Question: I'm using a JTable on a project.
I want the table to auto-resize all columns to the same size, and at the same time, to fill the width of the containing JScrollPane.
I can't just set a preferred width to a fixed value, because when the user will resize the frame, I want all the columns being resized to the same size, but with the constraint that it must still fill 100% of the JScrollPane.
For instance, if the JScrollPane has a width of 1000, and I've got 10 columns, I'd like the columns to each have a size of 100.
If the JScrollPane is then shrinked to 500, I'd like the columns to resize to 50 each.
For now, I just set 'JTable.setAutoResizeMode(JTable.AUTO_RESIZE_OFF)' and here's the result :

How can I simply achieve that ?
Thanks.
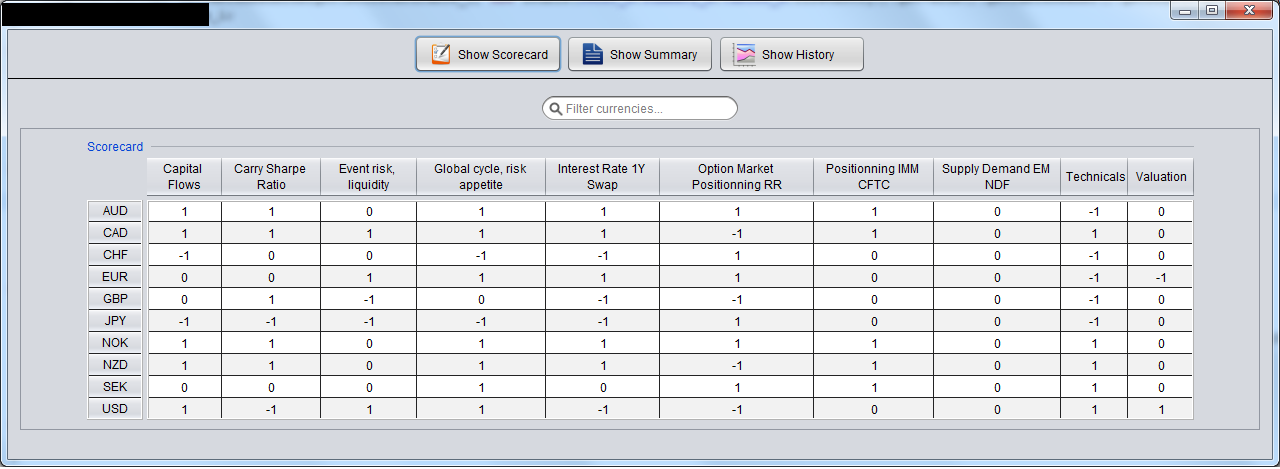
Answer: You need some way to update the column model when the table changes size.
This basic example uses the 'invaldiate' method to update it's column model. It also sets the columns as "not" resizable.
This also overrides the tables 'getScrollableTracksViewportWidth' method to ensure that the table automatically fills the horizontal space. This does mean that it will never display a horizontal scroll bar though.
'''
public class SpringTable extends JTable {
public SpringTable(TableModel dm) {
super(dm);
setAutoResizeMode(AUTO_RESIZE_OFF);
}
public SpringTable() {
setAutoResizeMode(AUTO_RESIZE_OFF);
}
@Override
public void doLayout() {
int width = getWidth();
int columnCount = getColumnCount();
int columnSize = width / columnCount;
for (int index = 0; index < columnCount; index++) {
TableColumn column = getColumnModel().getColumn(index);
column.setResizable(false);
column.setPreferredWidth(width);
}
super.doLayout();
}
@Override
public boolean getScrollableTracksViewportWidth() {
return true;
}
}
'''
It may be better to use 'doLayout' instead on 'invalidate', but you should have a play and see what meets your needs
'''
import java.awt.BorderLayout;
import java.awt.EventQueue;
import java.awt.event.ActionEvent;
import java.awt.event.KeyEvent;
import java.util.ArrayList;
import java.util.List;
import javax.swing.AbstractAction;
import javax.swing.ActionMap;
import javax.swing.InputMap;
import javax.swing.JFrame;
import javax.swing.JScrollPane;
import javax.swing.JTable;
import javax.swing.KeyStroke;
import javax.swing.UIManager;
import javax.swing.UnsupportedLookAndFeelException;
import javax.swing.table.AbstractTableModel;
import javax.swing.table.TableColumn;
import javax.swing.table.TableModel;
public class TestJTable {
public static void main(String[] args) {
new TestJTable();
}
public TestJTable() {
EventQueue.invokeLater(new Runnable() {
@Override
public void run() {
try {
UIManager.setLookAndFeel(UIManager.getSystemLookAndFeelClassName());
} catch (ClassNotFoundException | InstantiationException | IllegalAccessException | UnsupportedLookAndFeelException ex) {
}
List<Pet> pets = new ArrayList<>(25);
pets.add(new Pet("Tyrannosauridae", "TYRANNOSAURUS", 20, 35));
pets.add(new Pet("Dromaeosauridae", "VELOCIRAPTOR", 45, 90));
pets.add(new Pet("Ceratopsidae", "TRICERATOPS", 15, 30));
pets.add(new Pet("Stegosauridae", "STEGOSAURUS", 22, 25));
pets.add(new Pet("Titanosauridae", "MALAWISAURUS", 22, 25));
pets.add(new Pet("Compsognathidae", "COMPSOGNATHUS", 8, 25));
pets.add(new Pet("Brachiosauridae", "BRACHIOSAURUS", 8, 25));
pets.add(new Pet("Diplodocidae", "DIPLODOCUS", 8, 25));
final PetTableModel model = new PetTableModel(pets);
final JTable table = new SpringTable(model);
InputMap im = table.getInputMap(JTable.WHEN_FOCUSED);
ActionMap am = table.getActionMap();
im.put(KeyStroke.getKeyStroke(KeyEvent.VK_DELETE, 0), "delete");
am.put("delete", new AbstractAction() {
@Override
public void actionPerformed(ActionEvent e) {
int[] indicies = table.getSelectedRows();
int[] mapped = new int[indicies.length];
for (int index = 0; index < indicies.length; index++) {
mapped[index] = table.convertRowIndexToModel(indicies[index]);
}
model.removePets(mapped);
}
});
JFrame frame = new JFrame("Testing");
frame.setDefaultCloseOperation(JFrame.EXIT_ON_CLOSE);
frame.setLayout(new BorderLayout());
frame.add(new JScrollPane(table));
frame.pack();
frame.setLocationRelativeTo(null);
frame.setVisible(true);
}
});
}
public class SpringTable extends JTable {
public SpringTable(TableModel dm) {
super(dm);
setAutoResizeMode(AUTO_RESIZE_OFF);
}
public SpringTable() {
setAutoResizeMode(AUTO_RESIZE_OFF);
}
@Override
public void doLayout() {
int width = getWidth();
int columnCount = getColumnCount();
int columnSize = width / columnCount;
for (int index = 0; index < columnCount; index++) {
TableColumn column = getColumnModel().getColumn(index);
column.setResizable(false);
column.setPreferredWidth(width);
}
super.doLayout();
}
@Override
public boolean getScrollableTracksViewportWidth() {
return true;
}
}
public class PetTableModel extends AbstractTableModel {
private List<Pet> pets;
public PetTableModel() {
pets = new ArrayList<>(25);
}
public PetTableModel(List<Pet> pets) {
this.pets = pets;
}
@Override
public int getRowCount() {
return pets.size();
}
public void removePets(int... indicies) {
List<Pet> old = new ArrayList<>(indicies.length);
for (int index : indicies) {
old.add(pets.get(index));
}
for (Pet pet : old) {
int index = pets.indexOf(pet);
pets.remove(pet);
fireTableRowsDeleted(index, index);
}
}
@Override
public Class<?> getColumnClass(int columnIndex) {
Class clazz = String.class;
switch (columnIndex) {
case 2:
case 3:
clazz = Float.class;
}
return clazz;
}
@Override
public String getColumnName(int column) {
String name = "??";
switch (column) {
case 0:
name = "Breed";
break;
case 1:
name = "Category";
break;
case 2:
name = "Buy Price";
break;
case 3:
name = "Sell Price";
break;
}
return name;
}
@Override
public int getColumnCount() {
return 4;
}
@Override
public Object getValueAt(int rowIndex, int columnIndex) {
Pet pet = pets.get(rowIndex);
Object value = null;
switch (columnIndex) {
case 0:
value = pet.getBreed();
break;
case 1:
value = pet.getCategory();
break;
case 2:
value = pet.getBuyPrice();
break;
case 3:
value = pet.getSellPrice();
break;
}
return value;
}
public void add(Pet pet) {
pets.add(pet);
fireTableRowsInserted(getRowCount() - 1, getRowCount() - 1);
}
}
public class Pet {
private String breed;
private String category;
private float buyPrice;
private float sellPrice;
public Pet(String breed, String category, float buyPrice, float sellPrice) {
this.breed = breed;
this.category = category;
this.buyPrice = buyPrice;
this.sellPrice = sellPrice;
}
public String getBreed() {
return breed;
}
public float getBuyPrice() {
return buyPrice;
}
public String getCategory() {
return category;
}
public float getSellPrice() {
return sellPrice;
}
}
}
'''